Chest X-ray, PA view. Patient: 38 years old, sex F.
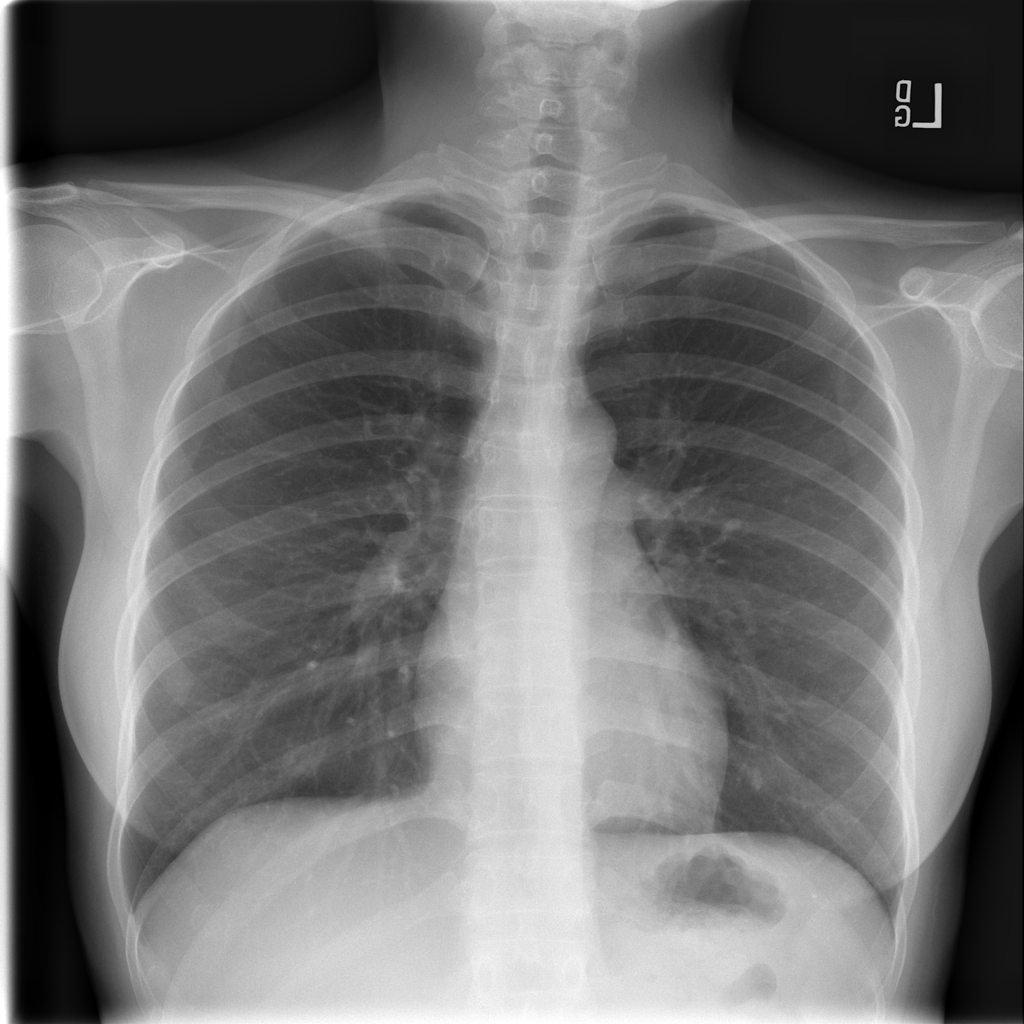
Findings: No Finding